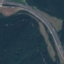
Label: Highway